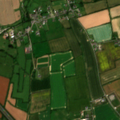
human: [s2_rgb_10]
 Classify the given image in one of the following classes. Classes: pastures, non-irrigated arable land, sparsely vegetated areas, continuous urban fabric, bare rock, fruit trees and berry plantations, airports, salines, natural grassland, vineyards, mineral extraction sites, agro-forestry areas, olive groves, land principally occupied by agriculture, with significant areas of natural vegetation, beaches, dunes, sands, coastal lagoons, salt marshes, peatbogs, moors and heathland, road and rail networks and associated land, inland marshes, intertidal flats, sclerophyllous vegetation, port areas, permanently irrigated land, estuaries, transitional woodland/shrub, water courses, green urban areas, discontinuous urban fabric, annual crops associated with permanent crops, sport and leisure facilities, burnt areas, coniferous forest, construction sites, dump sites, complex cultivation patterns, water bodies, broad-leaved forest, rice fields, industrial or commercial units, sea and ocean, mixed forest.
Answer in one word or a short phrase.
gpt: non-irrigated arable land, pastures, complex cultivation patterns